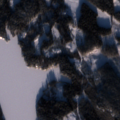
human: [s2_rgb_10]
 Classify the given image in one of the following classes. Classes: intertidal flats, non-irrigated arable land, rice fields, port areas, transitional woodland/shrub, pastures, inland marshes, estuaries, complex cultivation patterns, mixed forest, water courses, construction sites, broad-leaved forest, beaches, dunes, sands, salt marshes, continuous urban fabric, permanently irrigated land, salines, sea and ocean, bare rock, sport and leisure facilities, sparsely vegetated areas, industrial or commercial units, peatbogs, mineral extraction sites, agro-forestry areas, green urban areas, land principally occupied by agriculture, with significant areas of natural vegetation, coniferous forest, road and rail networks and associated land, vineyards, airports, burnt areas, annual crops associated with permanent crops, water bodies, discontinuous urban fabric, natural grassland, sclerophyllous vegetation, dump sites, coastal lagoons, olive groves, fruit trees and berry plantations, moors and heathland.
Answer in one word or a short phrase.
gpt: coniferous forest, mixed forest, water bodies